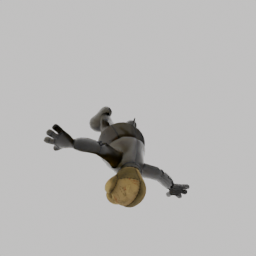
Label: animals